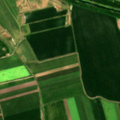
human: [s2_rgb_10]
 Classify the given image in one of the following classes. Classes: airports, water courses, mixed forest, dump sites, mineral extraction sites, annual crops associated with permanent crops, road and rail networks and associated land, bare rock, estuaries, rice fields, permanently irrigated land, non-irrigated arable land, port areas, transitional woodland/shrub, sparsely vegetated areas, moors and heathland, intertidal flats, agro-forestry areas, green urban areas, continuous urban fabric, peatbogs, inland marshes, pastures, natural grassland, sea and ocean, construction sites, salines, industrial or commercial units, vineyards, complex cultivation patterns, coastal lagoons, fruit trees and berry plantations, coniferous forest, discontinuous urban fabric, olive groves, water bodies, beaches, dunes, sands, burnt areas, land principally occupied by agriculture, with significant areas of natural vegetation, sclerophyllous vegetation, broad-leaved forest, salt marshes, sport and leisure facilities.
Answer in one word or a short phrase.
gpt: non-irrigated arable land, transitional woodland/shrub